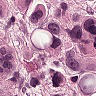
Metastatic tissue present: yes